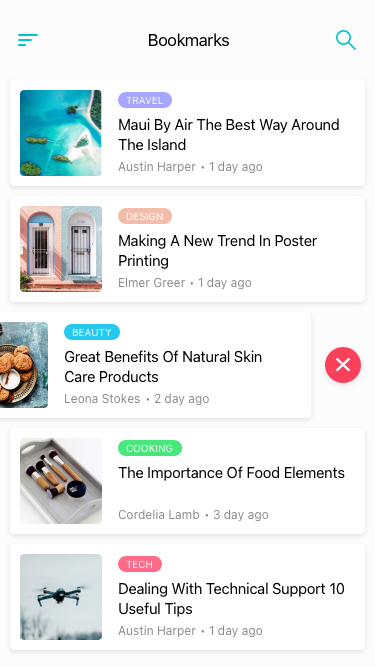
Text in this UI design:
Maui By Air The Best Way Around The Island
Travel
Austin Harper
• 1 day ago
Making A New Trend In Poster Printing
Design
Elmer Greer
• 1 day ago
Great Benefits Of Natural Skin Care Products
Beauty
Leona Stokes
• 2 day ago
The Importance Of Food Elements
Cooking
Cordelia Lamb
• 3 day ago
Dealing With Technical Support 10 Useful Tips
Tech
Austin Harper
• 1 day ago
Bookmarks